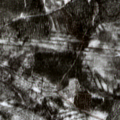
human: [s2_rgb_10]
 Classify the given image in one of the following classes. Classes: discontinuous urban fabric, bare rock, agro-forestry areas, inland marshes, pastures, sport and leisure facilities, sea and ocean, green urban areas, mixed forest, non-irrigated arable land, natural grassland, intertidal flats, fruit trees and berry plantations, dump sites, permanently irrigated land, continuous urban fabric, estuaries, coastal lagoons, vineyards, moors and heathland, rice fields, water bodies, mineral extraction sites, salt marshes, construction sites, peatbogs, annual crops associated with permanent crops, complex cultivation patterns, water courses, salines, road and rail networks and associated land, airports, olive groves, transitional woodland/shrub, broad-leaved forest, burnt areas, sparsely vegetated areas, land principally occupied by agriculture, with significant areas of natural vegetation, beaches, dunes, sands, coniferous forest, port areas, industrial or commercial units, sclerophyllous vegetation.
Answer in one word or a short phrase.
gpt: broad-leaved forest, coniferous forest, mixed forest